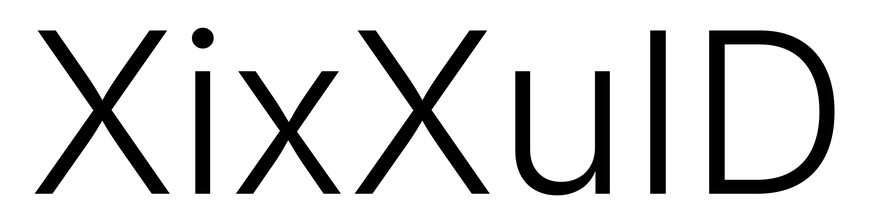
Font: Inter_Light